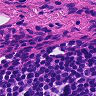
Metastatic tissue present: no